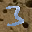
Label: 3